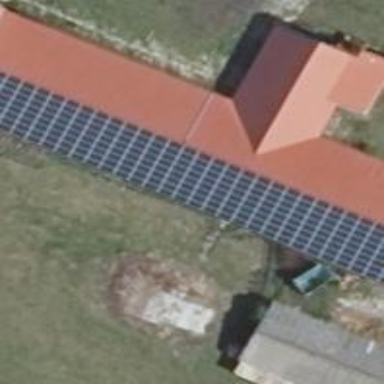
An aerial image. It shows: Solar photovoltaic panel generating electricity through small installation.